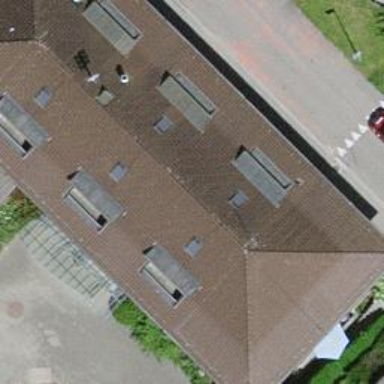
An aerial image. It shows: School building with hipped roof shape.